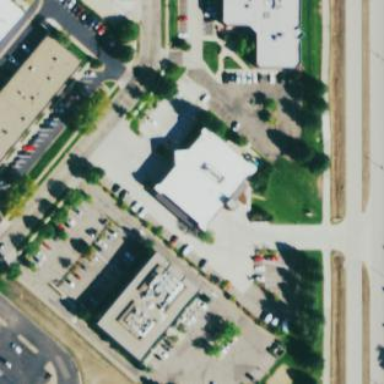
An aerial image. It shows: Office building.